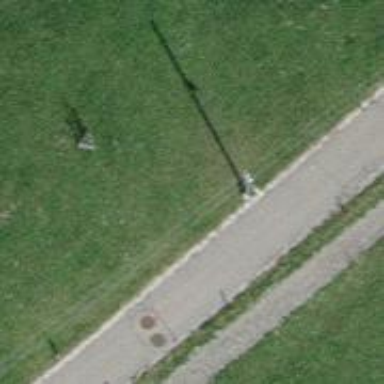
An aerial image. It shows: Power pole.